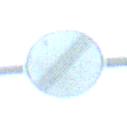
Verkehrszeichen: EndeSaemtlicherBegrenzungen
Umgebung: Outdoor, Nature
Tageszeit: MorningAfternoon
Wetter: Clear
Licht: Natural
Jahreszeit: NotSpecified
Kontrast: HighContrast